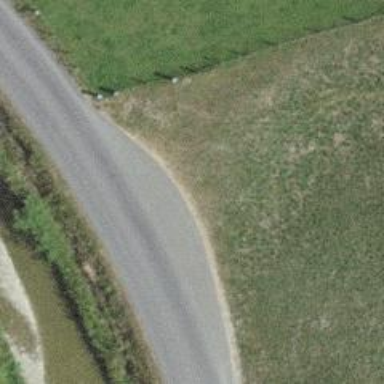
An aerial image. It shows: Passing place on the road.